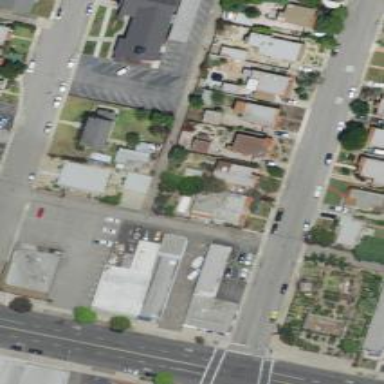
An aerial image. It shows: Alley classified as service road.